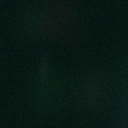
Screen state: off